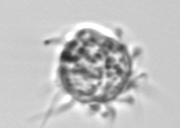
Label: Leegaardiella_ovalis